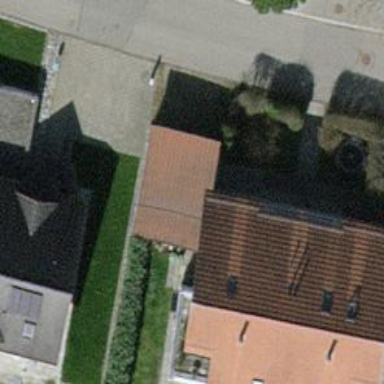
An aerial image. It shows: Terrace building.